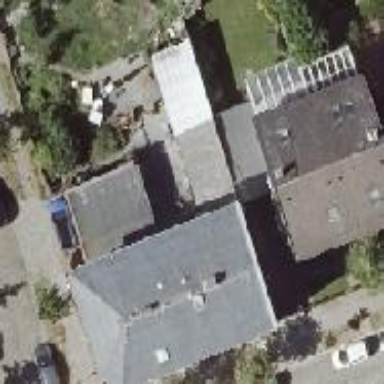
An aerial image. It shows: Building with light yellow side-hipped roof.